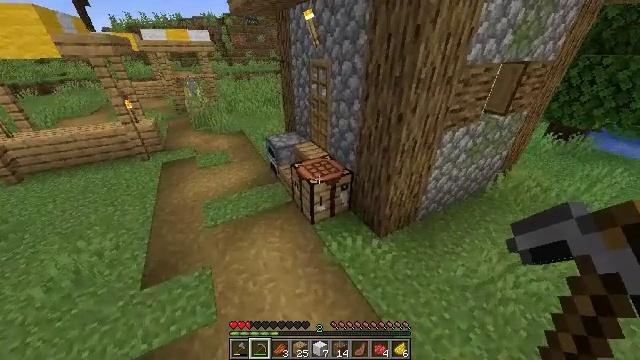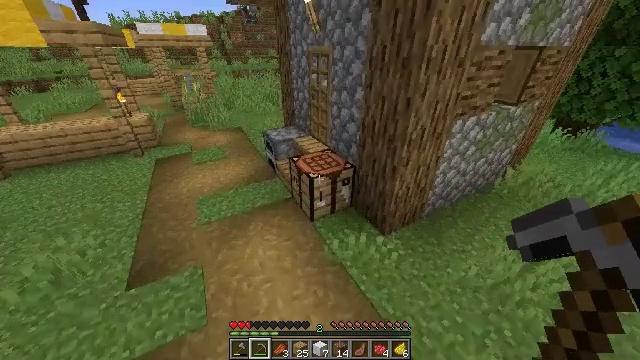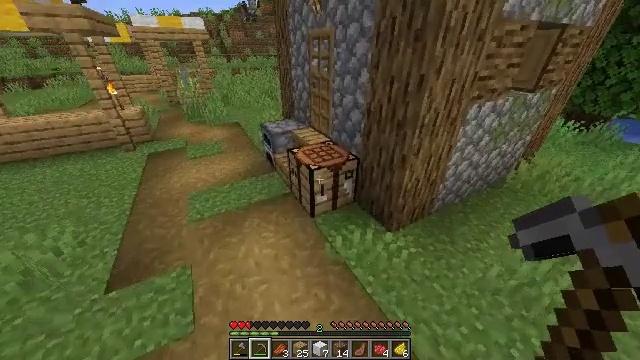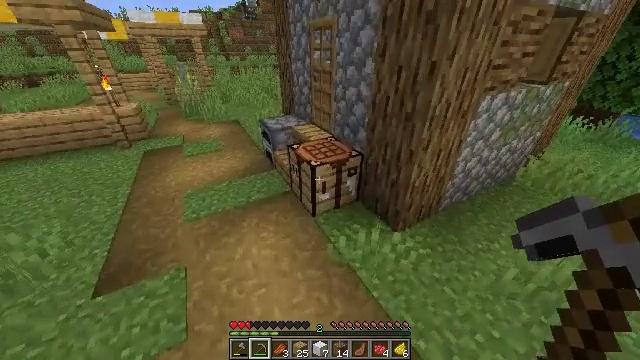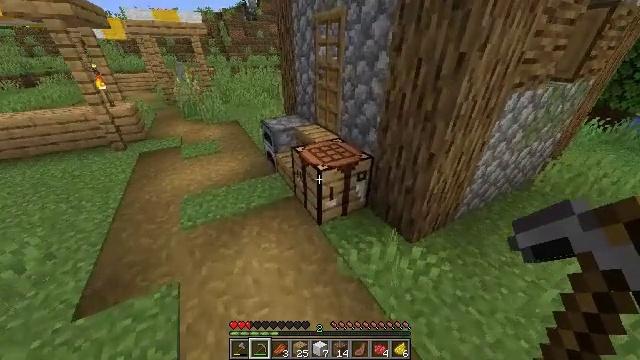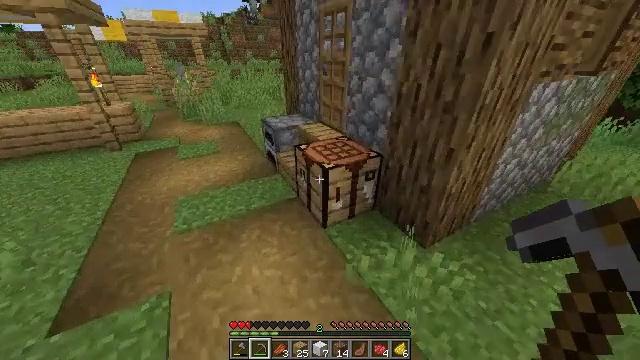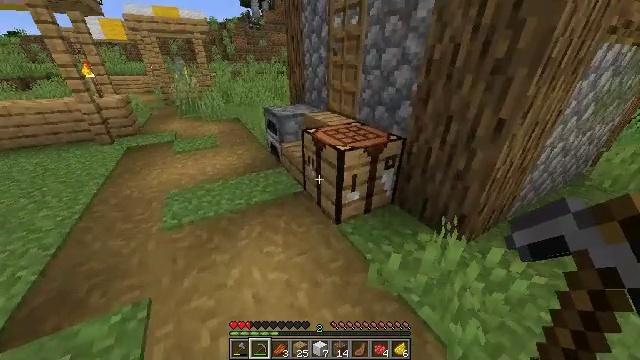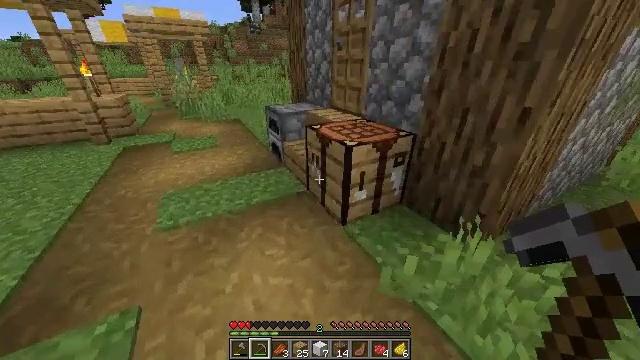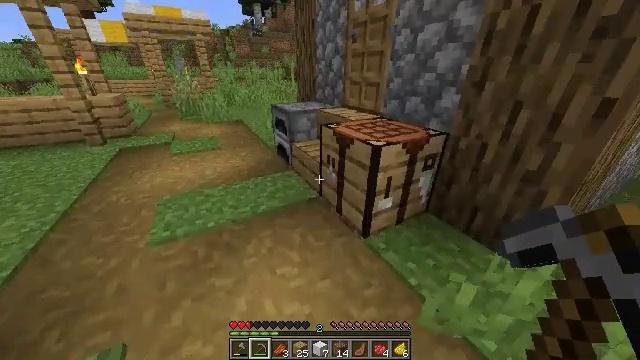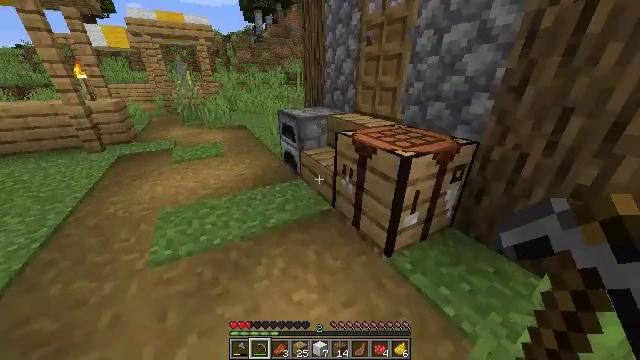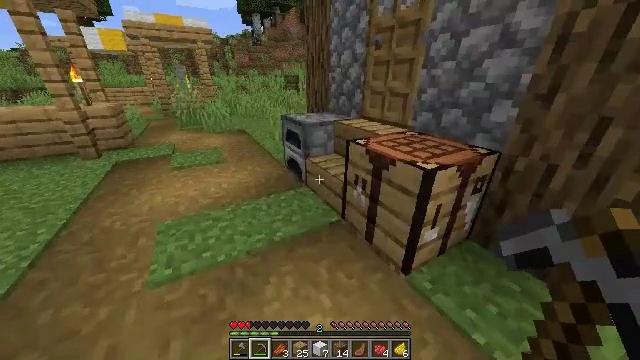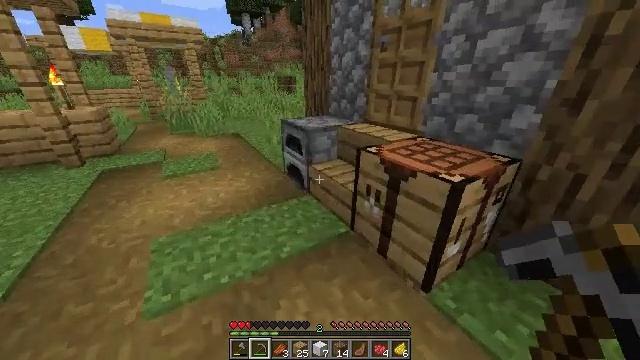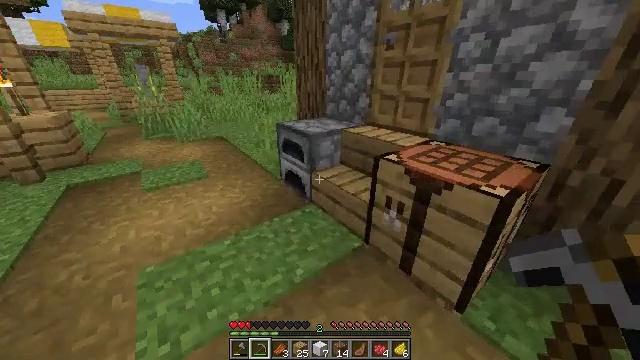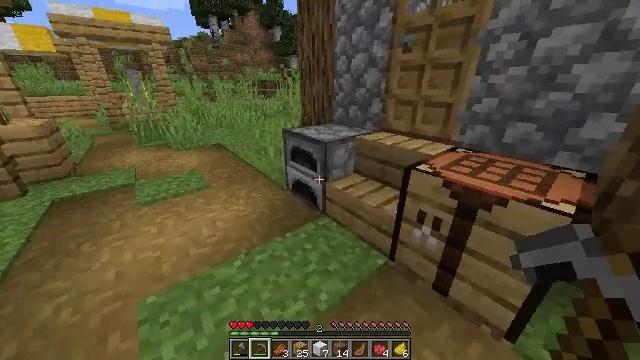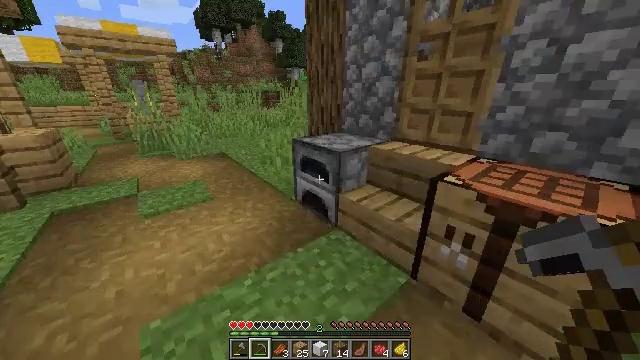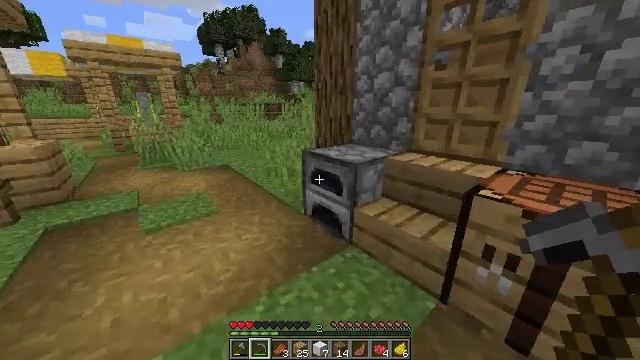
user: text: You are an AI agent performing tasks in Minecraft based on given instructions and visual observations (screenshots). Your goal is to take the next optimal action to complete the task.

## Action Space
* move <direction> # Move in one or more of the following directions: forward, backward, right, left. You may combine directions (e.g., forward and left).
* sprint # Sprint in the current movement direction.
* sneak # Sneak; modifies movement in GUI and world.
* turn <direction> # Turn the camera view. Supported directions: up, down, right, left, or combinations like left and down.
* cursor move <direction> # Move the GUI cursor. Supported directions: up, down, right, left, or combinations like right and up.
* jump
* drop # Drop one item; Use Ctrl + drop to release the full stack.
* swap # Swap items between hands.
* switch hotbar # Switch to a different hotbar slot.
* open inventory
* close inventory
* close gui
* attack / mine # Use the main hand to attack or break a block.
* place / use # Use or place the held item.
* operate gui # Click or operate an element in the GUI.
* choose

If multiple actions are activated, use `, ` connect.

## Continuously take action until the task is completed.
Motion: motion action
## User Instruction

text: Retrieve white wool from a structure.
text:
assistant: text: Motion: move forward
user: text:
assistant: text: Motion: move forward and move left
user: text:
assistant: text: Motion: move forward and move left
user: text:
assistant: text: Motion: move forward and move left
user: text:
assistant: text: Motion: move forward and move left, turn up
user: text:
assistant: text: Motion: move forward and move left, turn up
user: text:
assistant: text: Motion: move forward and move left, turn up
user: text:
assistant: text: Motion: move forward and move left
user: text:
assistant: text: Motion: move forward and move left, turn up
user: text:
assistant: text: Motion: move forward and move left
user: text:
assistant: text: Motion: move forward and move left, turn right
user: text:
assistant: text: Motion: move forward and move left, turn right
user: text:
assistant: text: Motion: move forward and move left, turn right and up
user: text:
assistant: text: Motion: move forward and move left, turn up
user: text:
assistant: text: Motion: move forward and move left, turn up
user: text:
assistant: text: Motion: move forward and move left, turn up
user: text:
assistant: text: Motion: move forward and move left
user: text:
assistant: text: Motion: no_op
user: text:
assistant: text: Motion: no_op
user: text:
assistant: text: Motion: no_op
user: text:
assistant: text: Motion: no_op
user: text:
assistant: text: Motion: no_op
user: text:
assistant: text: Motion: no_op
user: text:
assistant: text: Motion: turn up
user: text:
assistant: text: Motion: no_op
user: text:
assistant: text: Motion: no_op
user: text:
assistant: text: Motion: no_op
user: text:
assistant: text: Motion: no_op
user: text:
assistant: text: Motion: no_op
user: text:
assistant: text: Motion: no_op